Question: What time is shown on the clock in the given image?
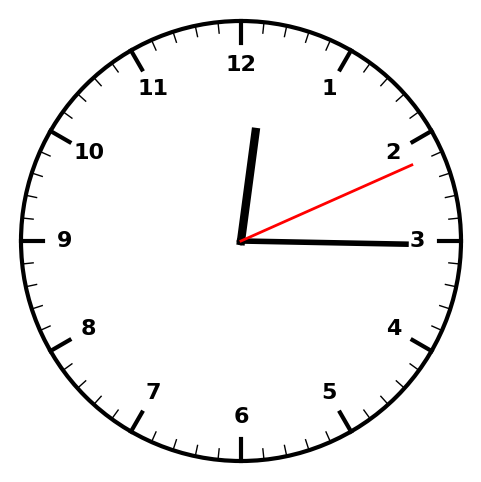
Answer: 12:15:11